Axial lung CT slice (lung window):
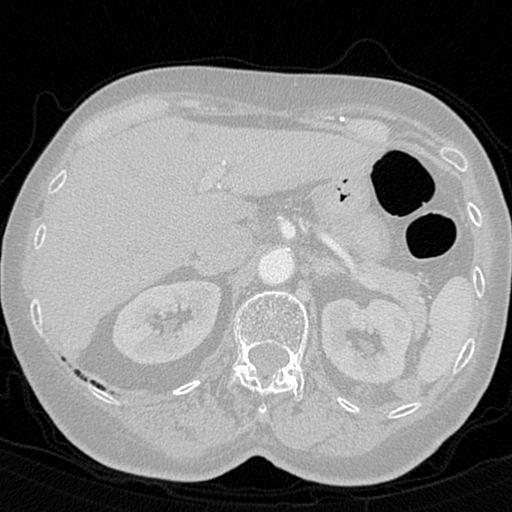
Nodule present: no